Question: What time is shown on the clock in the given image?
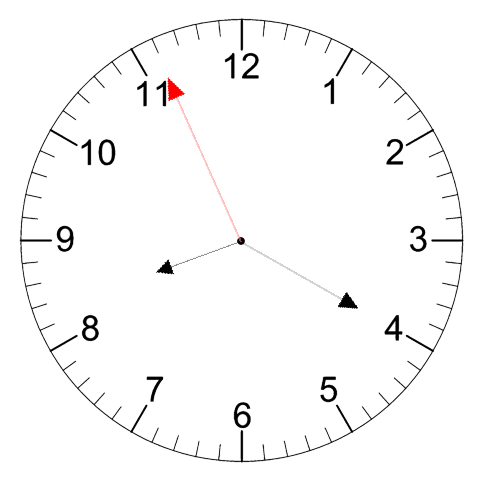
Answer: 08:19:56